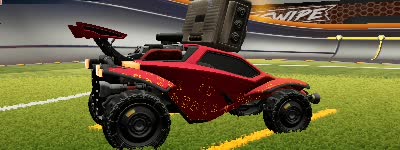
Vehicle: octane